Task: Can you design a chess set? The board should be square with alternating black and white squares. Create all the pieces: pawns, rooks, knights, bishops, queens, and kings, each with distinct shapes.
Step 5138:
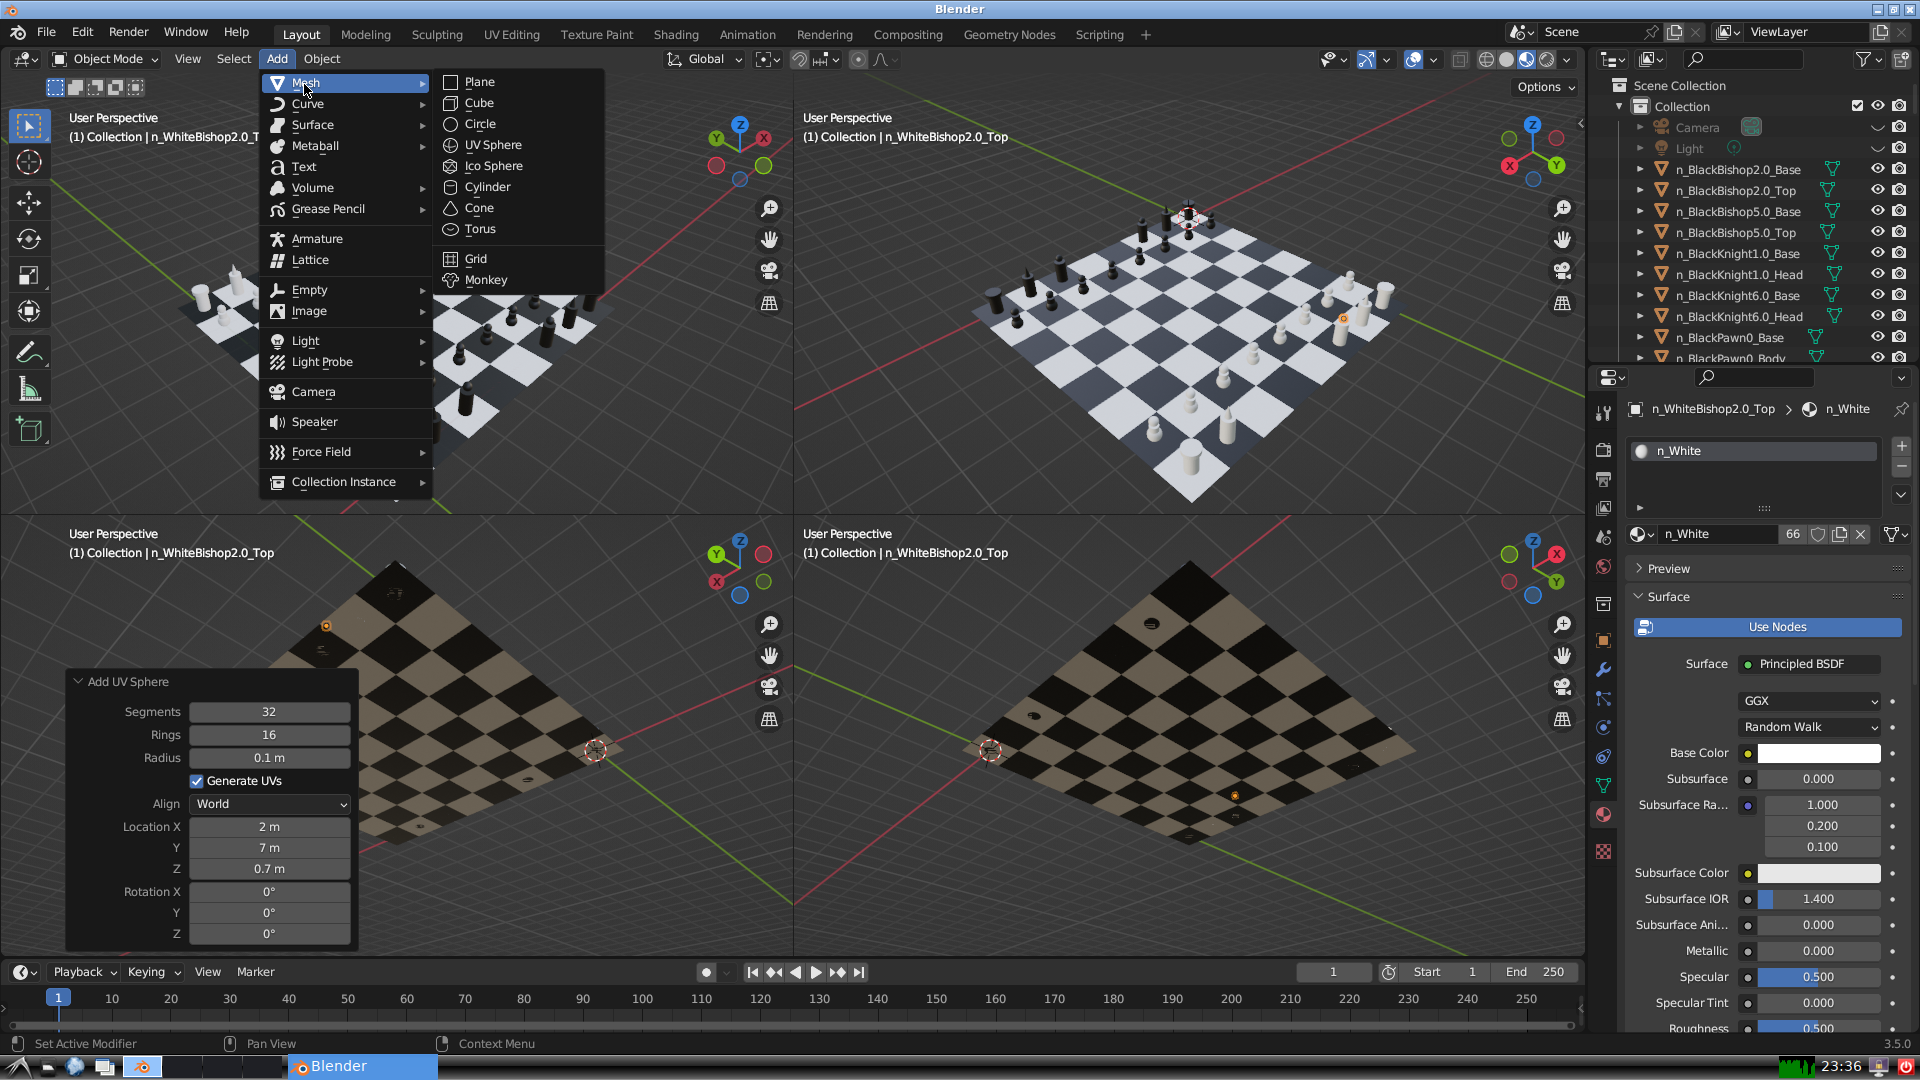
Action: {"mouse_move": [499, 187]}